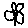
Label: flower